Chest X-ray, PA view. Patient: 12 years old, sex M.
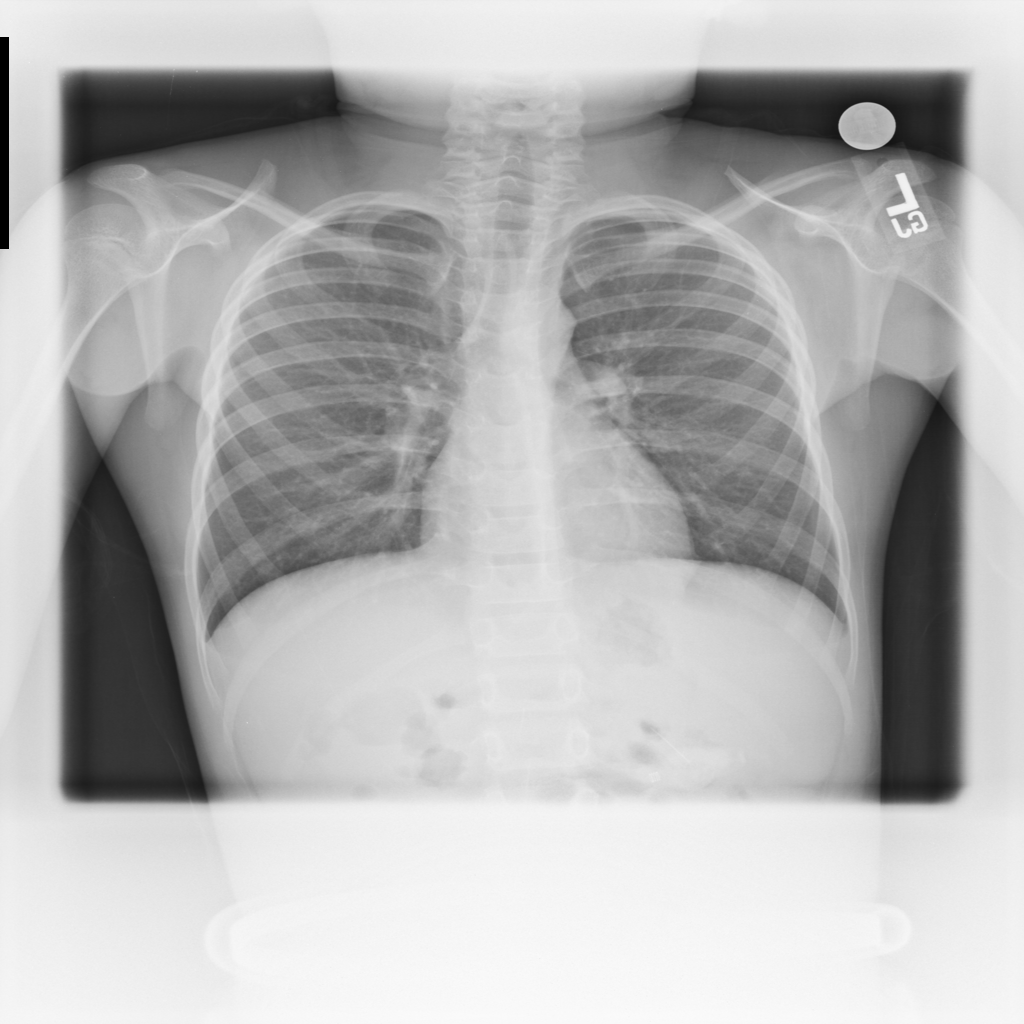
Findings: No Finding